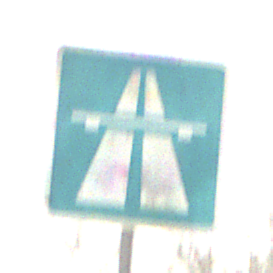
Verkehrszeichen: Autobahn
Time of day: MorningAfternoon
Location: Outdoor (Suburban)
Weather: Overcast
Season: NotSpecified
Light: Natural